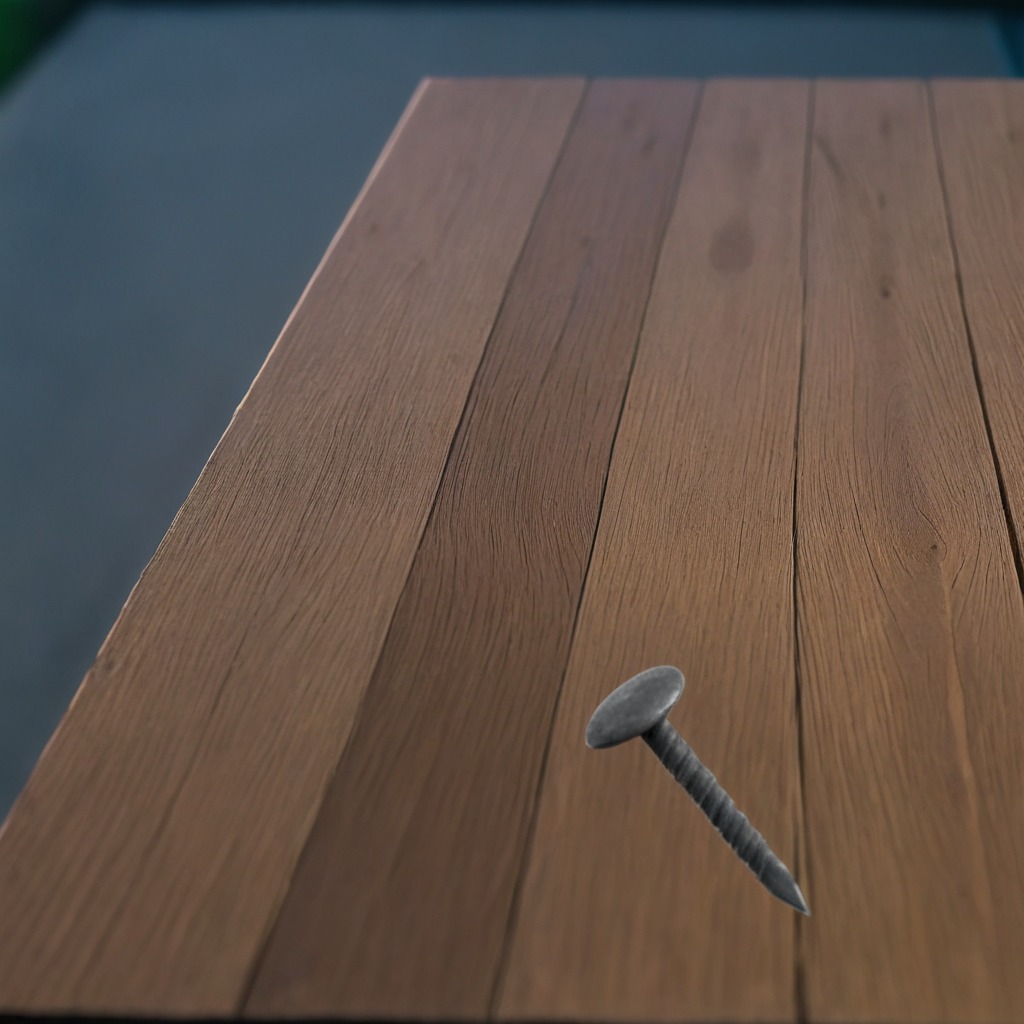
A nail is lying on a table.